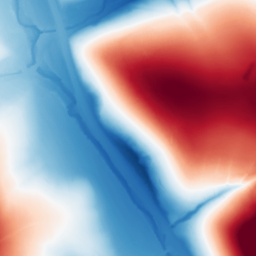
Category: classical
Decomposition family: gaussian
Decomposition parameters: sigma: 100
Upsampling method: linear_exact
Upsampling parameters: scale: 8
Upsampling scale: 8